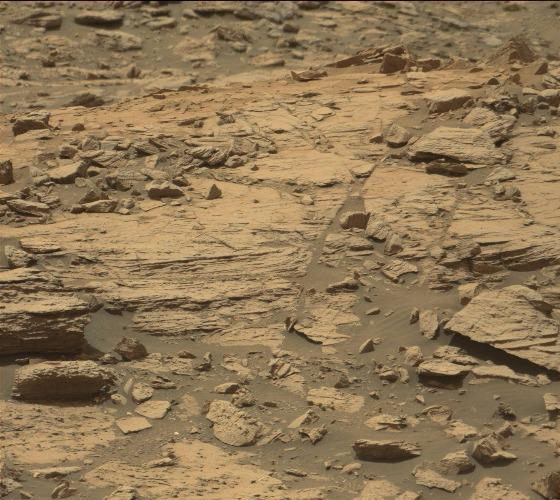
Terrain classes present: Bedrock, Gravel / Sand / Soil, Rock, Shadow